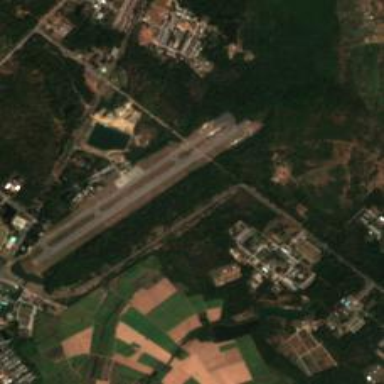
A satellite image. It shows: Runway at airport.